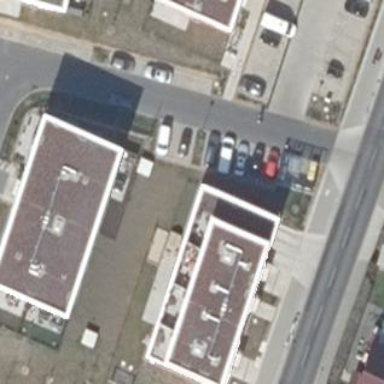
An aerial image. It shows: Red apartment building with flat roof.